Field crop: maize
Growth stage: 2
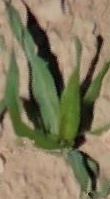
Species: maize